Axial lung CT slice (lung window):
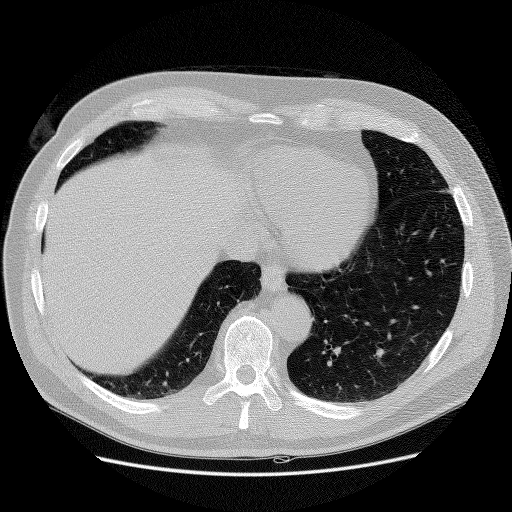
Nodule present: no